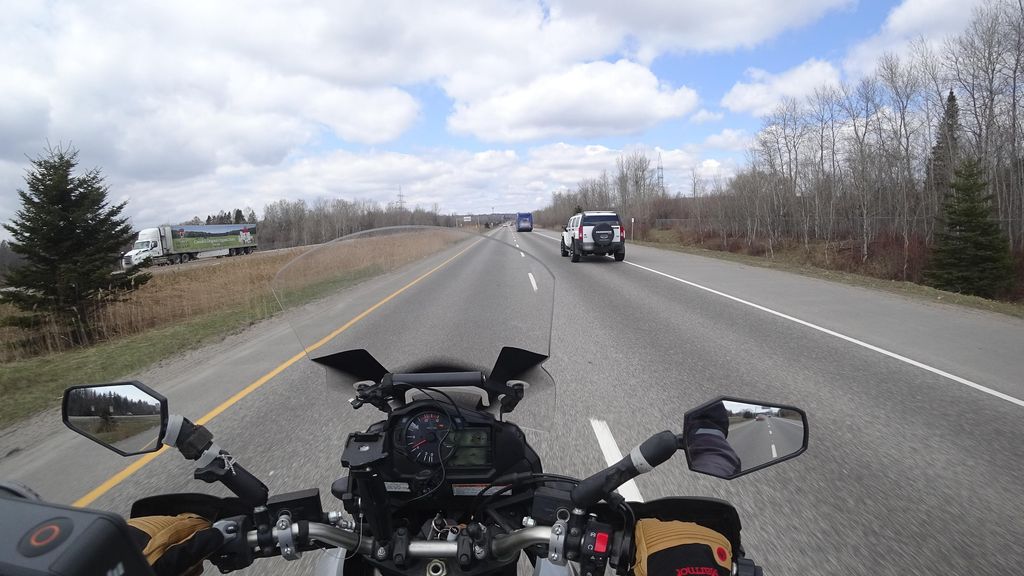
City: quebec_city